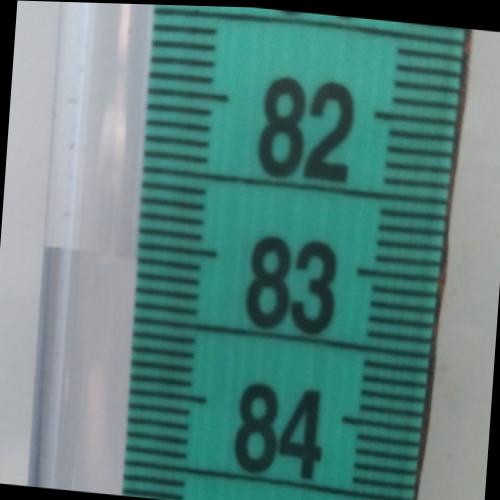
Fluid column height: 83.1 cm